Interaction volume radius: 10 \u00c5
Interaction volume height: 45 \u00c5
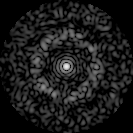
Disorder parameter: 0.8289